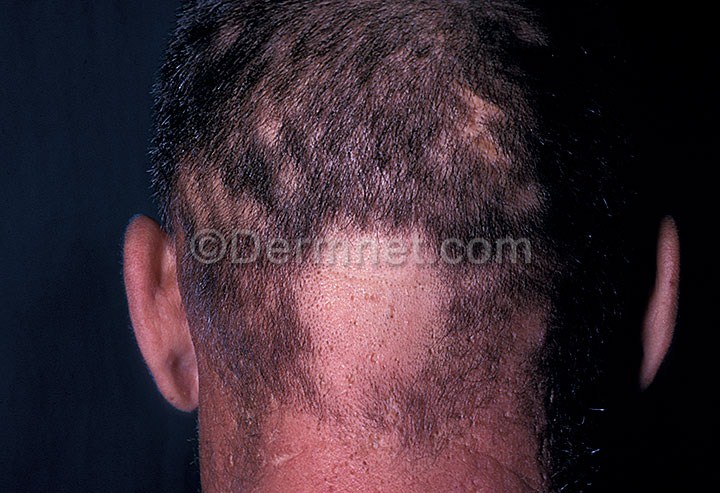
Disease: Nail Fungus and other Nail Disease